【题型】填空题　【知识点】解析几何　【难度】medium
以原点为中心，对角线在坐标轴上，边长为 \(2\) 的正方形的四条边的方程为 \underline{\quad\quad}.
【解答】
【答案】\(\|x| + |y| = \sqrt{2},\ x \in [-\sqrt{2},\sqrt{2}]\)

【分析】根据题设分析知，方程所得图形关于原点、\(x,y\) 轴对称且点 \((\sqrt{2},0)\)、\((-\sqrt{2},0)\)、\((0,\sqrt{2})\)、\((0,-\sqrt{2})\) 是正方形的四个顶点，从而得到边所在方程.

【详解】由题设，方程所得图形关于原点、\(x,y\) 轴对称.

又图形是对角线在坐标轴上，边长为 \(2\) 的正方形，所以正方形所对应四个顶点坐标分别为
\[
A(\sqrt{2},0),\ B(0,\sqrt{2}),\ C(-\sqrt{2},0),\ D(0,-\sqrt{2}).
\]

所以边 \(AB\) 对应方程为：
\[
\frac{x}{\sqrt{2}} + \frac{y}{\sqrt{2}} = 1, \quad \text{即 } x + y = \sqrt{2},\ x \in [0,\sqrt{2}].
\]
边 \(BC\) 对应方程为：
\[
\frac{x}{-\sqrt{2}} + \frac{y}{\sqrt{2}} = 1, \quad \text{即 } -x + y = \sqrt{2},\ x \in [-\sqrt{2},0].
\]
边 \(CD\) 对应方程为：
\[
\frac{x}{-\sqrt{2}} + \frac{y}{-\sqrt{2}} = 1, \quad \text{即 } -x - y = \sqrt{2},\ x \in [-\sqrt{2},0].
\]
边 \(AD\) 对应方程为：
\[
\frac{x}{\sqrt{2}} + \frac{y}{-\sqrt{2}} = 1, \quad \text{即 } x - y = \sqrt{2},\ x \in [0,\sqrt{2}].
\]
故方程为 \(|x| + |y| = \sqrt{2}\)，\(x \in [-\sqrt{2},\sqrt{2}]\).

故答案为：\(|x| + |y| = \sqrt{2},\ x \in [-\sqrt{2},\sqrt{2}]\).

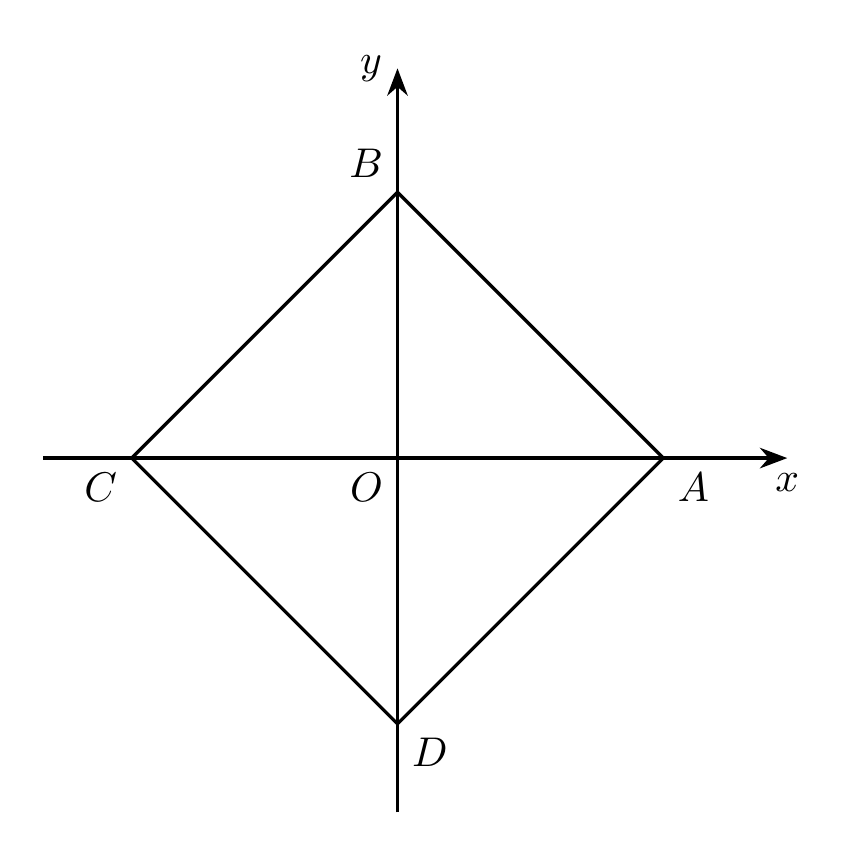